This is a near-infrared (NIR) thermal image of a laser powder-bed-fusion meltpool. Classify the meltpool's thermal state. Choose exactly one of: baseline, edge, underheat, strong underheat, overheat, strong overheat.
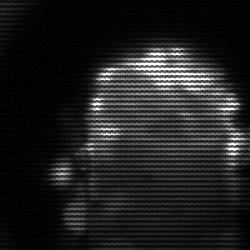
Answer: baseline